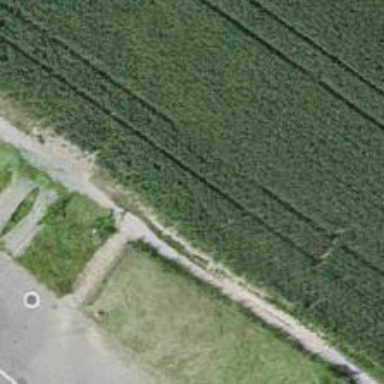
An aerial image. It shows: Steps on fine gravel road.